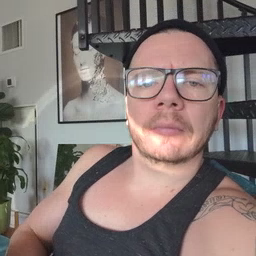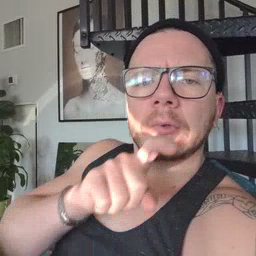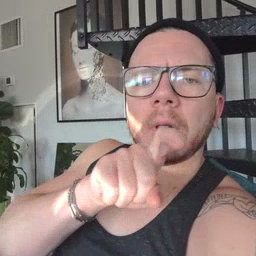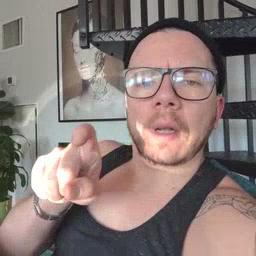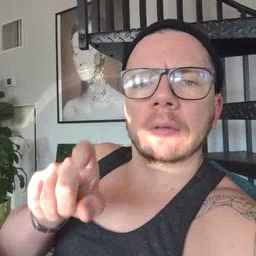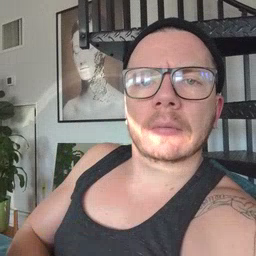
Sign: closet